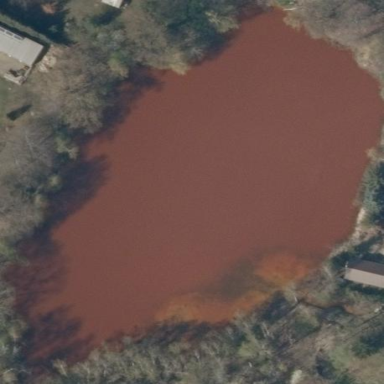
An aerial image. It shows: Pond with natural water.